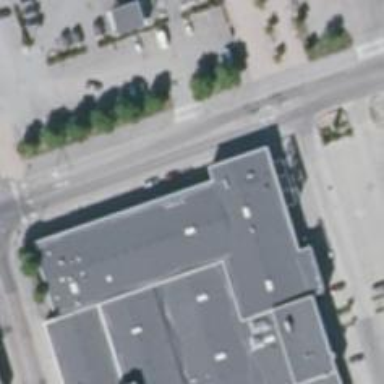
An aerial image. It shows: Supermarket.